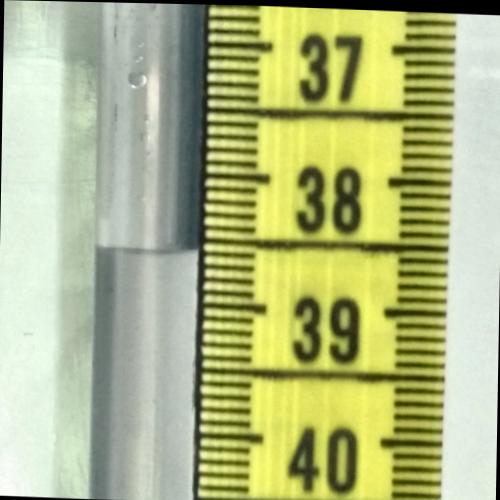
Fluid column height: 38.6 cm